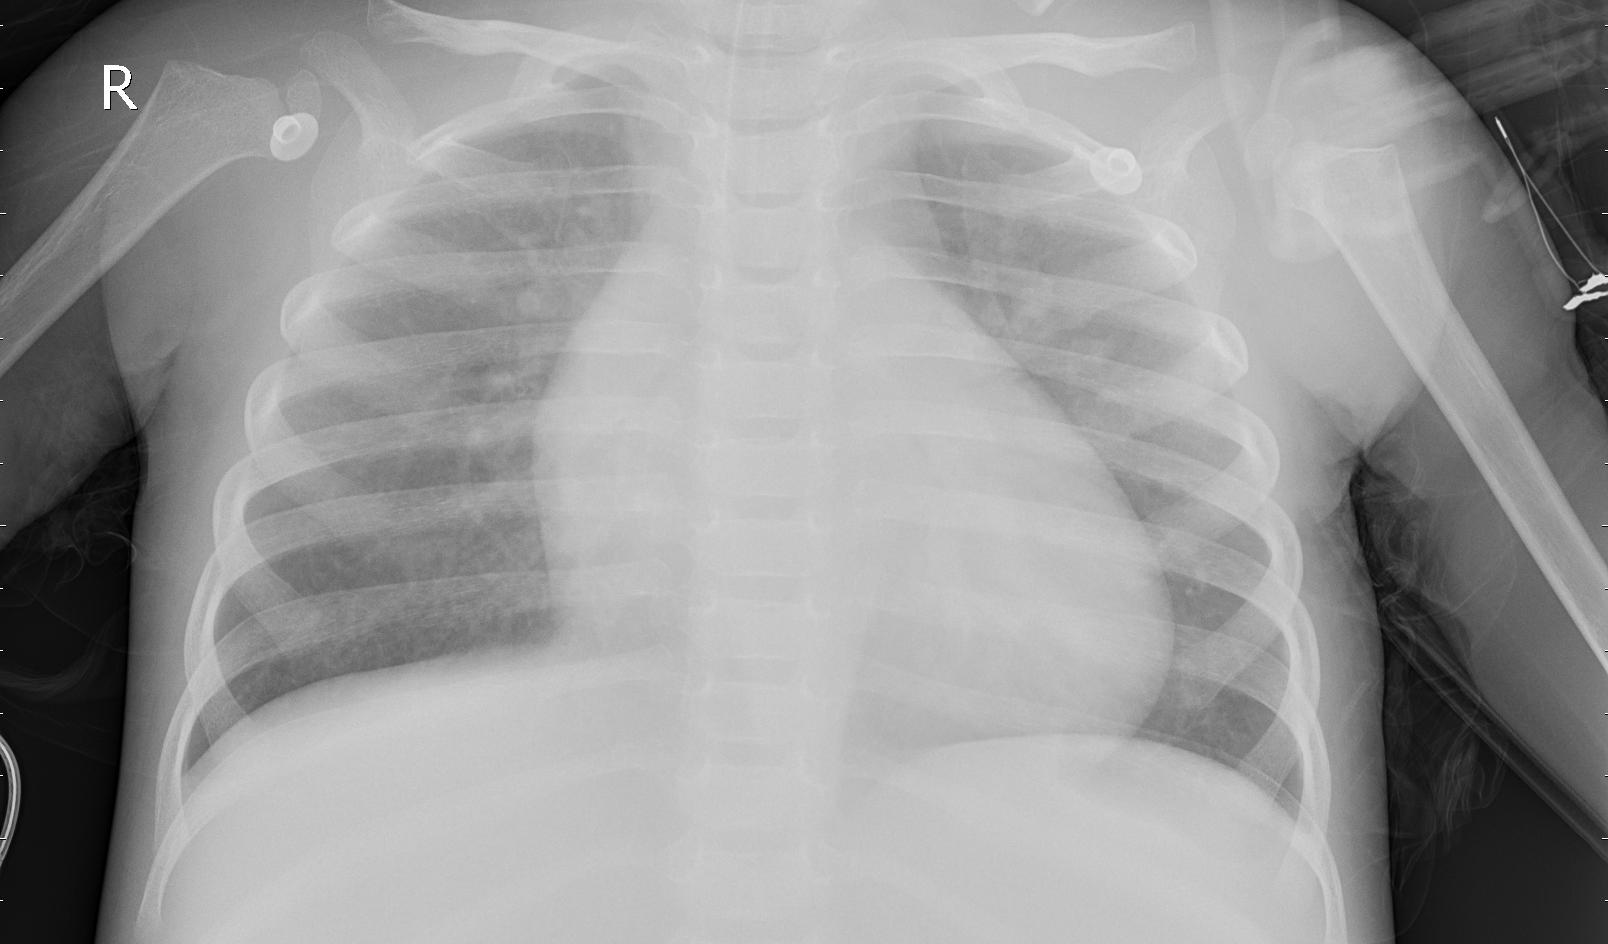
Diagnosis: PNEUMONIA